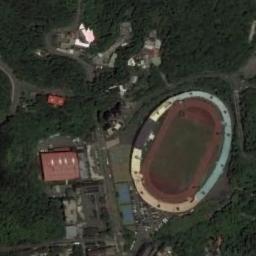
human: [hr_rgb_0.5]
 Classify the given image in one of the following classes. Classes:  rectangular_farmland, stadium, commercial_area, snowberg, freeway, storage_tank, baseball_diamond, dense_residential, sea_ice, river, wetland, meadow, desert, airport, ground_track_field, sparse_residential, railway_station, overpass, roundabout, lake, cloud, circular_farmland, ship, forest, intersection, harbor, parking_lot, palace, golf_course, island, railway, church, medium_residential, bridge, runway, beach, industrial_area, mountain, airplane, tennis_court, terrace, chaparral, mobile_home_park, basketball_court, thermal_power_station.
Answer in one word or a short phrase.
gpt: stadium